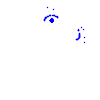
Particle: kaon